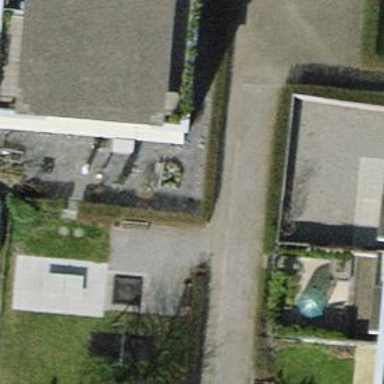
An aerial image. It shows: Hedge barrier.